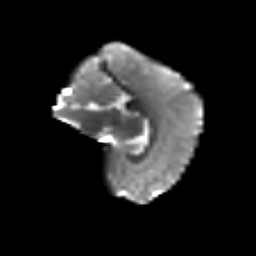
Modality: T2w
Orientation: sagittal
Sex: female
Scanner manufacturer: siemens
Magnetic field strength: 3 T
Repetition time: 5 s
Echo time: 0.071 s